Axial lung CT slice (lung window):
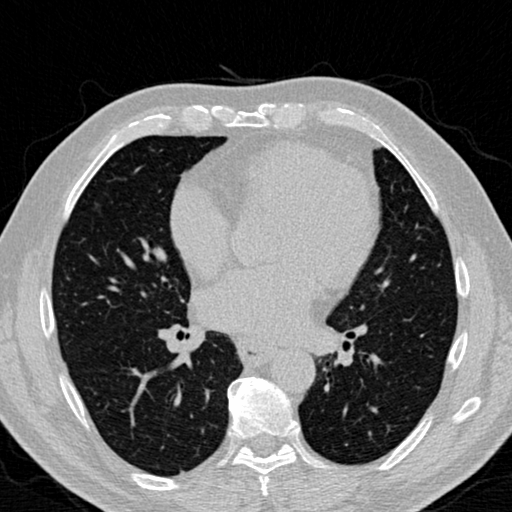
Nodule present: no